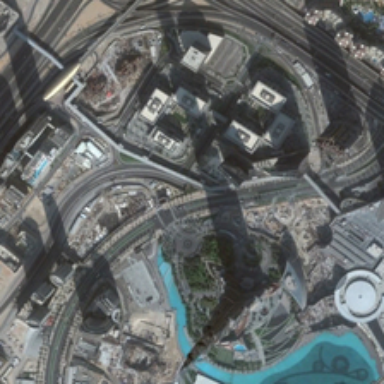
Many buildings near roads and a viaduct are in a commercial area .